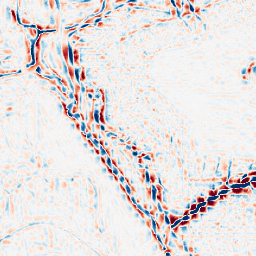
Category: wavelet
Decomposition family: wavelet_biorthogonal
Decomposition parameters: wavelet: bior2.4
level: 3
Upsampling method: sinc_hamming
Upsampling parameters: scale: 2
kernel_size: 4
Upsampling scale: 2